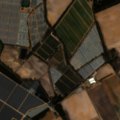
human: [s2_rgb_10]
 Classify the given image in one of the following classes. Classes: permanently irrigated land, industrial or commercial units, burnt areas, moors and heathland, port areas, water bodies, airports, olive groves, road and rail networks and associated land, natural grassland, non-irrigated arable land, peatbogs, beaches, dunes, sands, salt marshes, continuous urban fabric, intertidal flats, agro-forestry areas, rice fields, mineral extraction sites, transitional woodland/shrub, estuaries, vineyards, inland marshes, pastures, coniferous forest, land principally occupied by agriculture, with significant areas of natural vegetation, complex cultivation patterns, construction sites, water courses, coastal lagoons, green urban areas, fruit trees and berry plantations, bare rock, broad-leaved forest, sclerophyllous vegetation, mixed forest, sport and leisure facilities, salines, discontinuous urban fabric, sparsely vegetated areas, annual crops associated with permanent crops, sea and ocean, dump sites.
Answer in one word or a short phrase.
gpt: non-irrigated arable land, permanently irrigated land